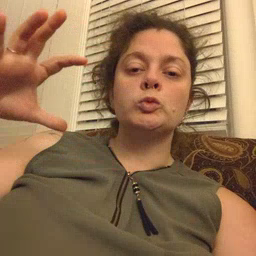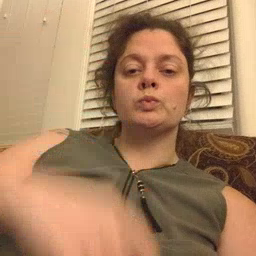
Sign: balloon